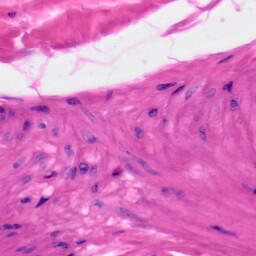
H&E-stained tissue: Skin